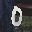
Label: 0